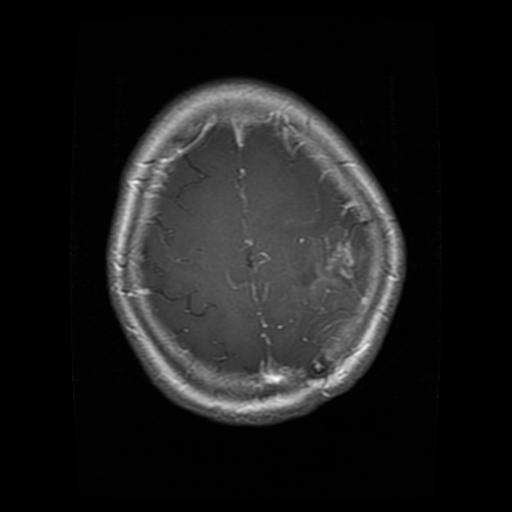
Label: glioma